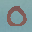
Label: 0